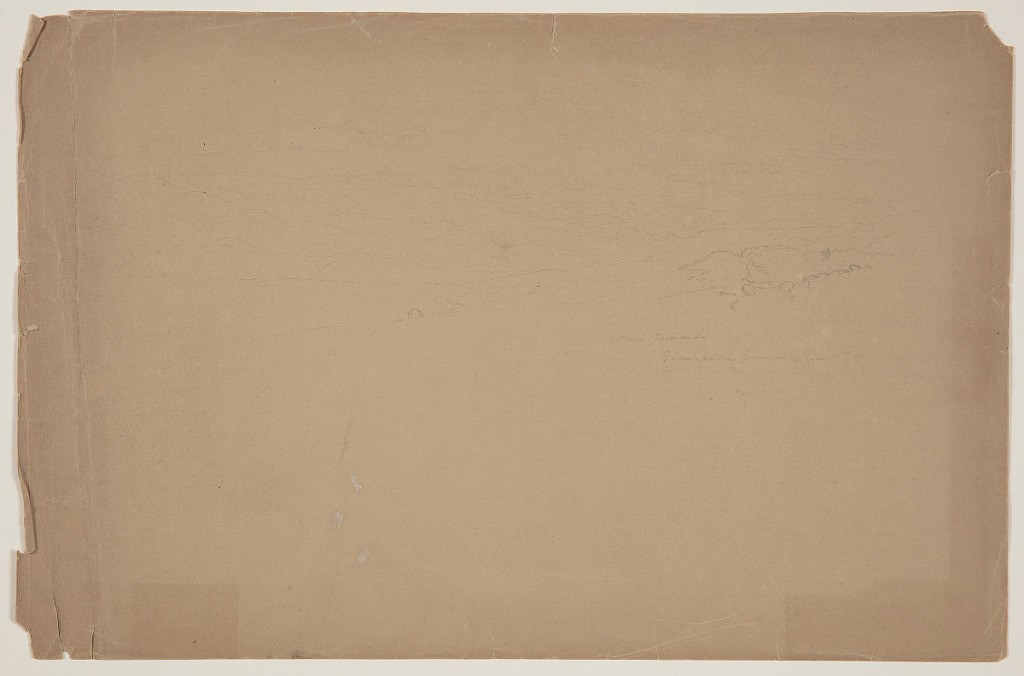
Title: Valley in the Mountains near Guanujo, Ecuador
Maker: Frederic Edwin Church, American, 1826–1900
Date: June 11, 1857
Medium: Graphite on tan wove paper
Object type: Drawing
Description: Landscape sketch showing a view of a valley in the mountainous landscape near Guanujo, Ecuador. In the foreground, a house is visible at center while a pair of figures walk together atop at hill at right. Mountains descend into the middle distance, where more hills are visible. Hazy mountains and clouds are shown in the background.